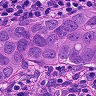
Metastatic tissue present: yes